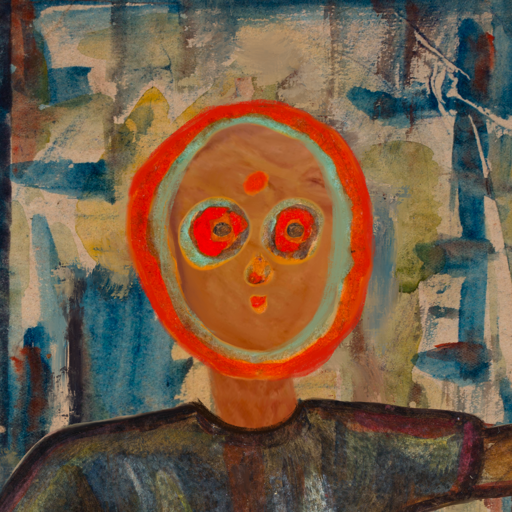
Background: Orphan, Head And Neck Front: Pious_Lady, Face Front: Sisters, Bust: Mosgoul, Hair Front: Sisters, Head Accessory: Blank, Second Necklace: Blank, Necklace: Blank, Baby: Blank